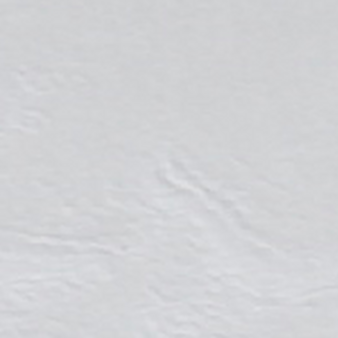
Label: other